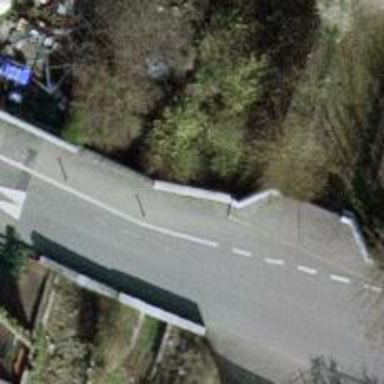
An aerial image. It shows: Tertiary road on asphalt surface crossing over bridge.